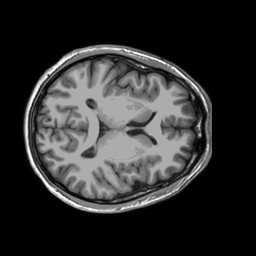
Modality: T1w
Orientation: coronal
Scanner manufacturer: philips
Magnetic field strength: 3 T
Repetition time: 0.006386 s
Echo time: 0.002899 s